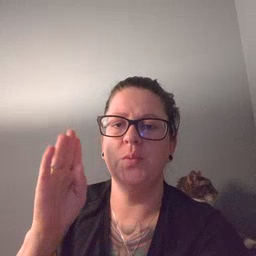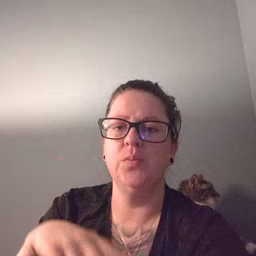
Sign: blue